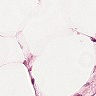
Metastatic tissue present: no